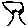
Label: tree